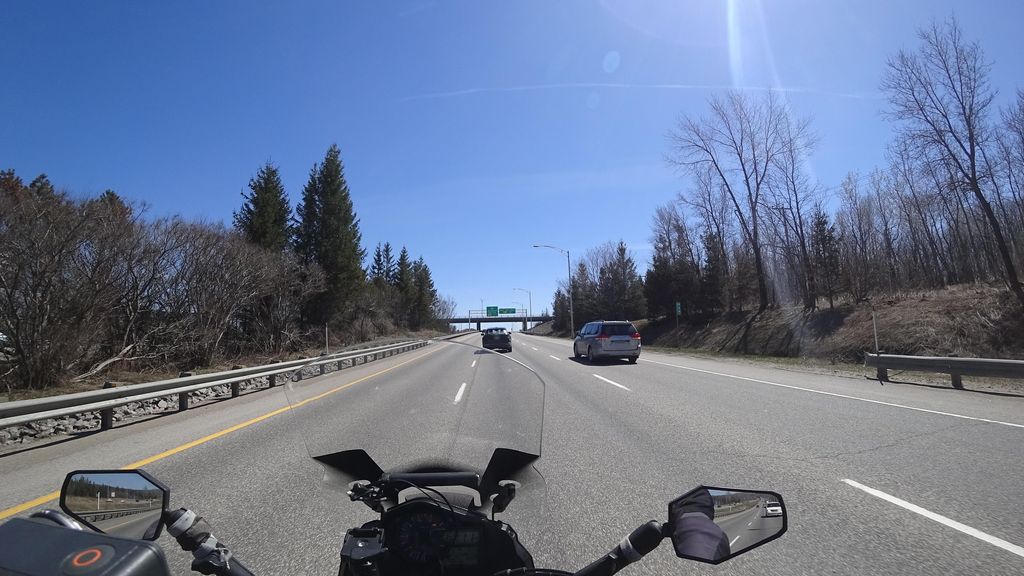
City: quebec_city